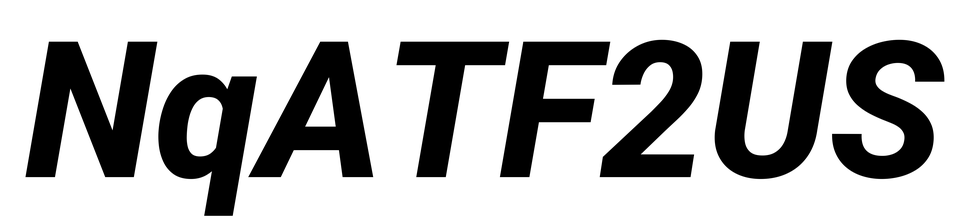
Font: Roboto-Italic_ExtraBold_Italic